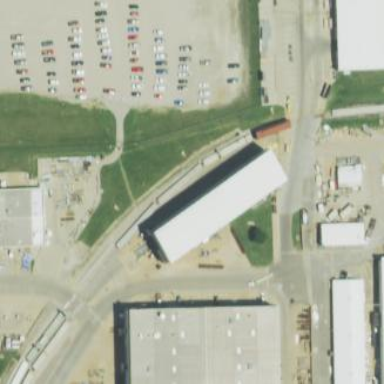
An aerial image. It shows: Warehouse building.